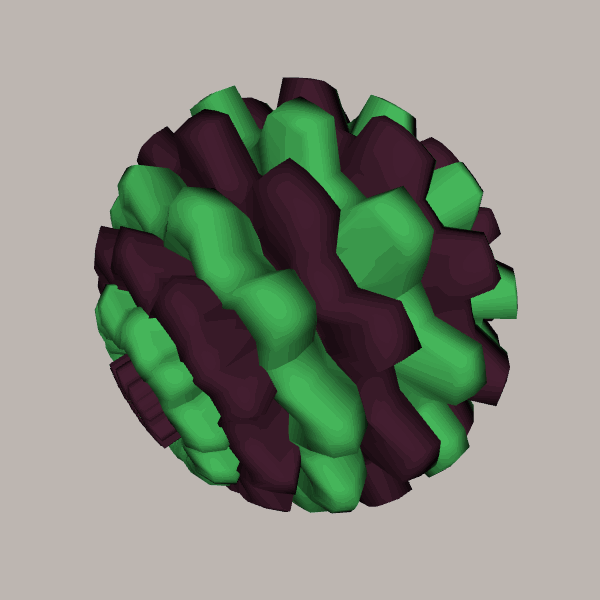
Background: light